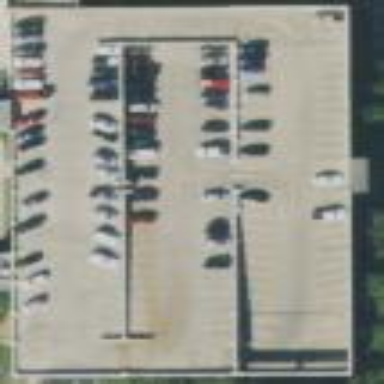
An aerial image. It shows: Multi-storey parking building.